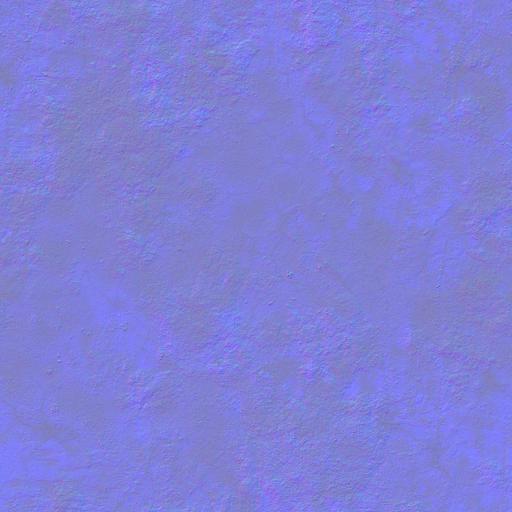
bunker concrete gray green mold plain smooth